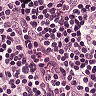
Metastatic tissue present: no